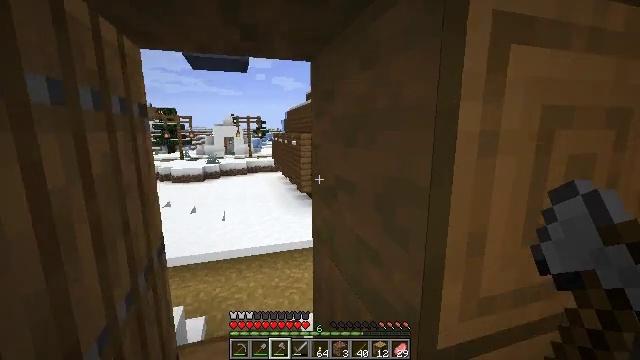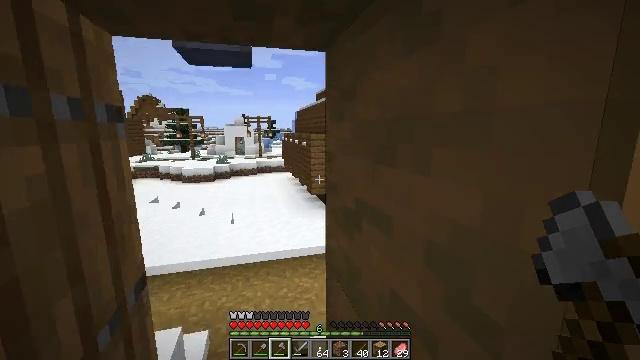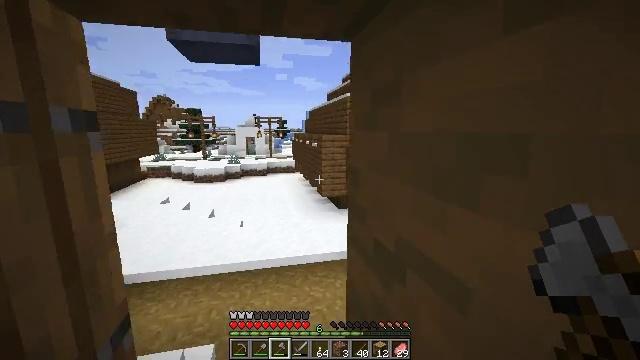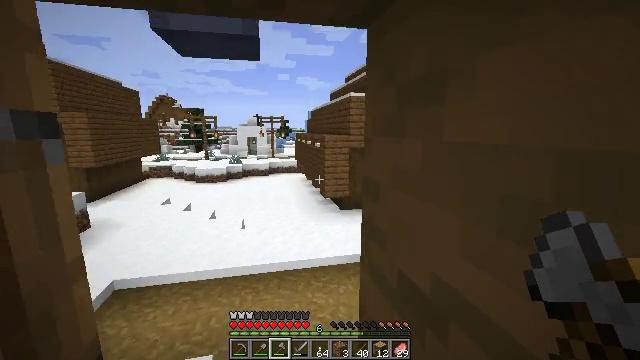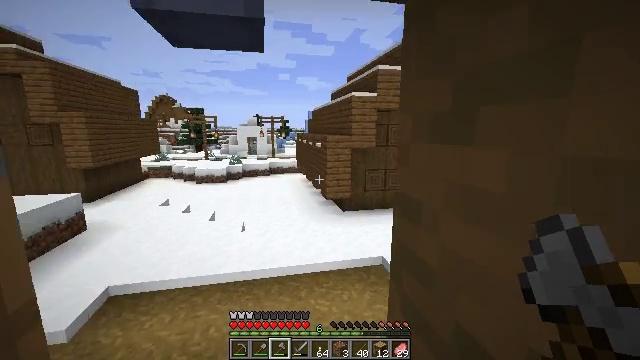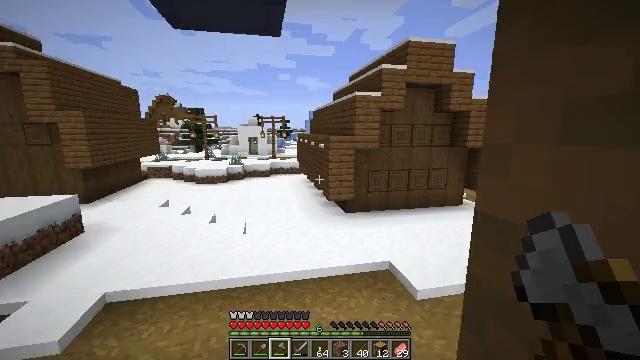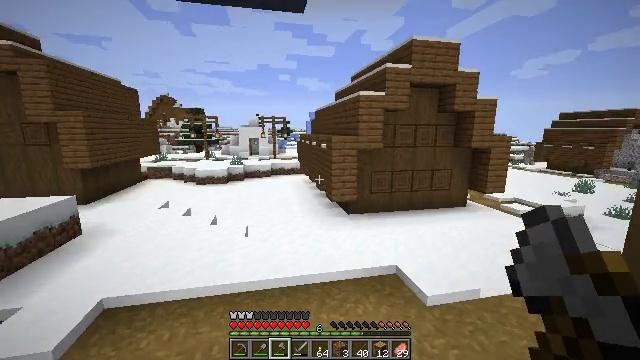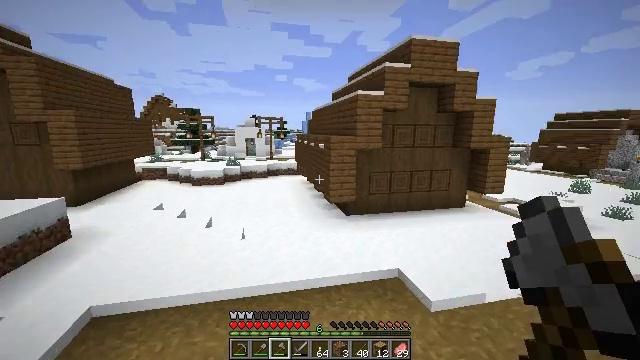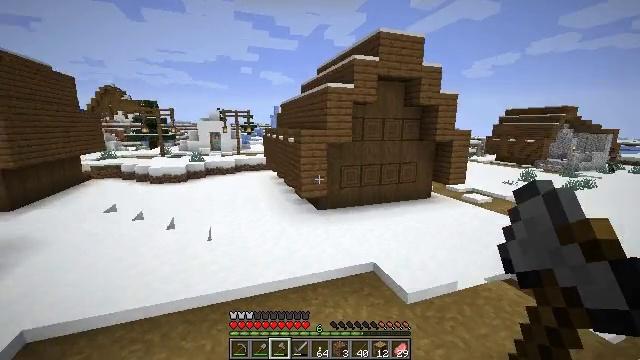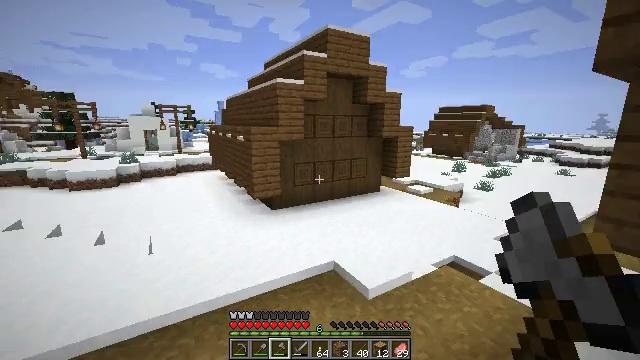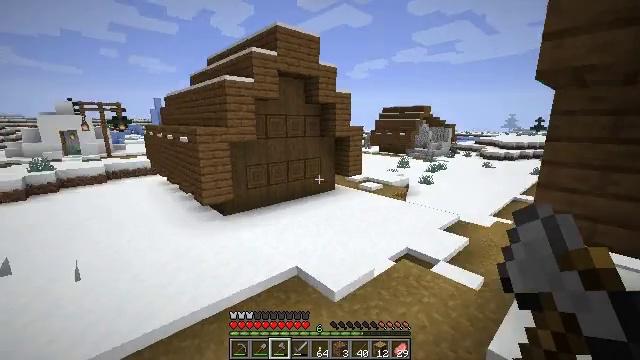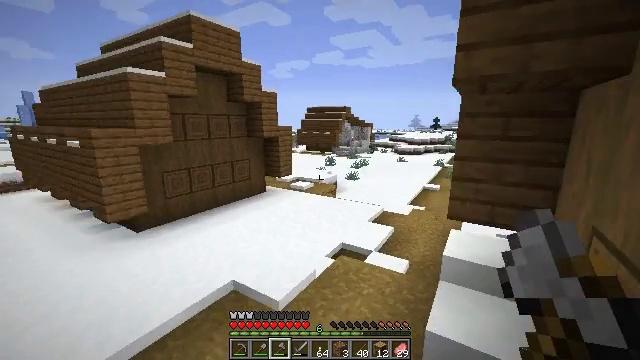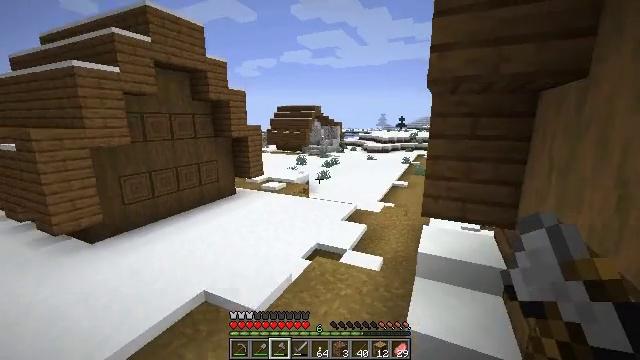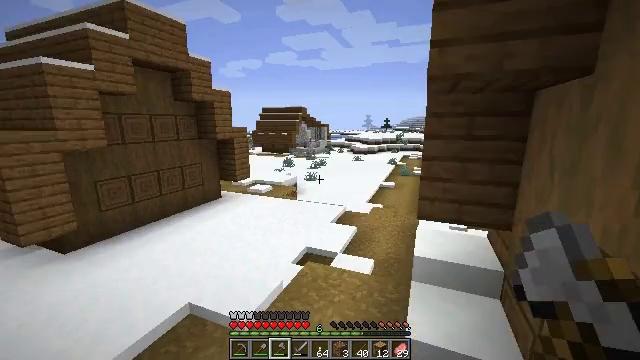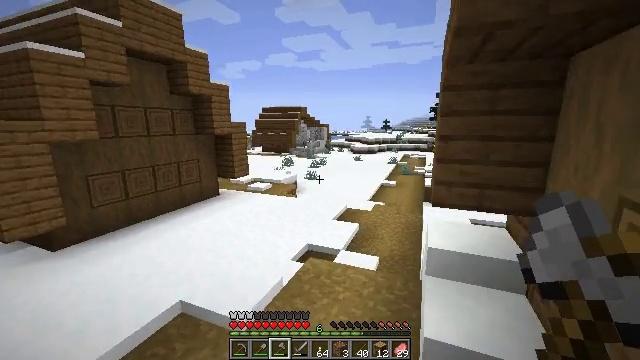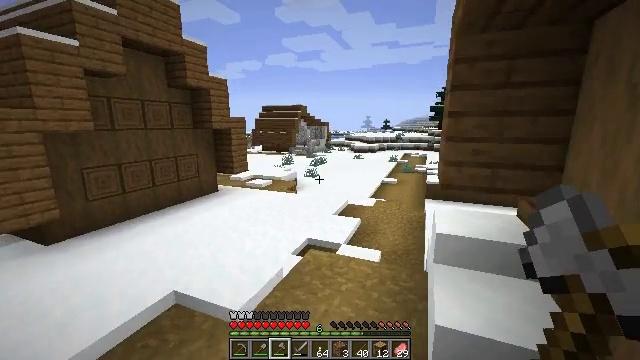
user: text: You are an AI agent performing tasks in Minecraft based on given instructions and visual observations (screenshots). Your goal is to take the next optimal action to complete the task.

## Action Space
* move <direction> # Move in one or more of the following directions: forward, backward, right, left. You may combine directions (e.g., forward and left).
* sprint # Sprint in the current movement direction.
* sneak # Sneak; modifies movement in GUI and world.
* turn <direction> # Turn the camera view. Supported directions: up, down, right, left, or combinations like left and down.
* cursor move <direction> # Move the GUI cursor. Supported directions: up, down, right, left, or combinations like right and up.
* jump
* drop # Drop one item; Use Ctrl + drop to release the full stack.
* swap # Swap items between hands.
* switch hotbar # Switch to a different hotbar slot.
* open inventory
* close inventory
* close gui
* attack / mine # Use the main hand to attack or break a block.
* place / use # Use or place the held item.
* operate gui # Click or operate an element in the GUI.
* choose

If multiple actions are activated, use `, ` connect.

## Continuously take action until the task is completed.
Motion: motion action
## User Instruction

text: Gather potatoes by left-clicking.
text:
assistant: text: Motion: move forward, turn left
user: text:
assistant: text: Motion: move forward, turn left
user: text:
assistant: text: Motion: move forward
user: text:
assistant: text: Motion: move forward and move left
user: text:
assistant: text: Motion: move forward and move left
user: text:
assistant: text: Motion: move forward and move left
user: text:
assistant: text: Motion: move forward and move left
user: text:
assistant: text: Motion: move forward and move left, turn right and down
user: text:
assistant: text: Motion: move forward and move left, turn right
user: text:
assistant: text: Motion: move forward and move left, turn right
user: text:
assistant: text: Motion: move forward, turn right
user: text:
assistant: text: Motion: move forward, turn right
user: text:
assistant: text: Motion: move forward, turn right
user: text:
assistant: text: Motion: move forward
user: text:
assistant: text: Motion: move forward
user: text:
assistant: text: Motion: move forward
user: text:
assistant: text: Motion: move forward
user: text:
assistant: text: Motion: move forward
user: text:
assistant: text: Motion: move forward
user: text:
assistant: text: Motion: move forward, sprint
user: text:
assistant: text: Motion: move forward, sprint, turn right
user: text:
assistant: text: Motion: move forward, sprint, turn right
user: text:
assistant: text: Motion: move forward, sprint, turn right
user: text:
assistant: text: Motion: move forward, sprint
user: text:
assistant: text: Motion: move forward, sprint
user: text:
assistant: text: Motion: move forward, sprint
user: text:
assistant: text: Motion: move forward, sprint
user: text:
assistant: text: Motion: move forward, sprint, turn right
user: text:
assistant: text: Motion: move forward, sprint, turn right
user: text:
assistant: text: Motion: move forward, sprint, turn right